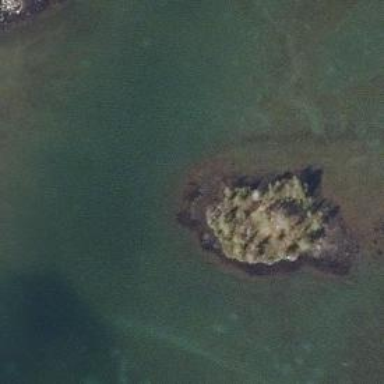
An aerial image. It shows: Islet.